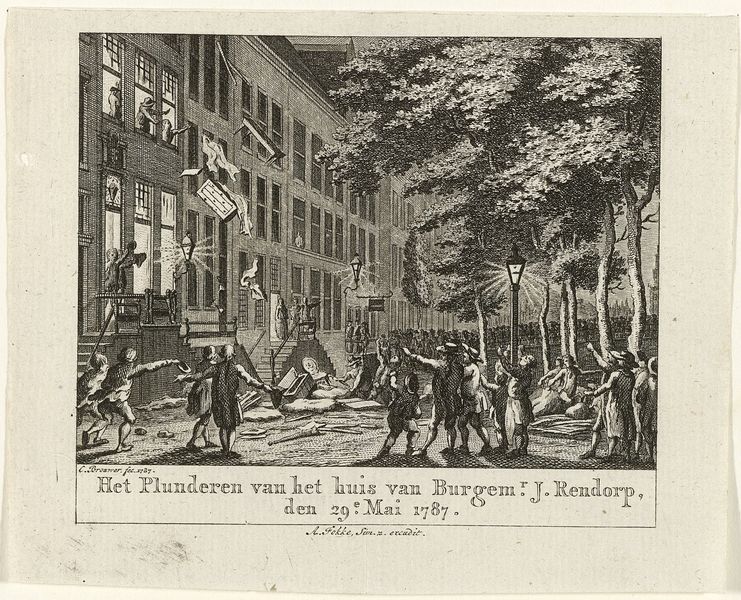
Titel: Plundering van het huis van burgemeester Joachim Rendorp
Künstler: Cornelis Brouwer
Standort: Amsterdam
Institution: Rijksmuseum
Schlagwörter: crowd, fight, lamp, men, people, stairs, steps, white, window, women, black, dark, old, table, windows, woman, picture, print, wald, man, tree, building, house, netherlands, german, street, trees, village, child, evening, light, exterior, night, drawing, black and white, etching, illustration, sketch, desk, scene, town, city, crowded, human, lanterns, street light, leaves, inscription, square, pencil, fire, drawers, humans, may, violence, throw, chaos, date, energy, noise, rebellion, furniture, croud, attack, riot, street lamp, throwing, parchment, mob, drawer, revolt, 29, plunderen$, plunderen, huis, burgem, rendorp, grapichs, looting, rioting, 1787, vandalism, throwing furniture, rendrorp, plunder, draewing, het plunderen van get huis van burgen, burgem j rendorp, parchmetn, ransacking, choas, sipa, plundering, debree